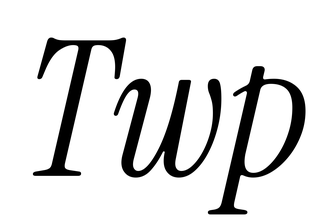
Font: InstrumentSerif-Italic